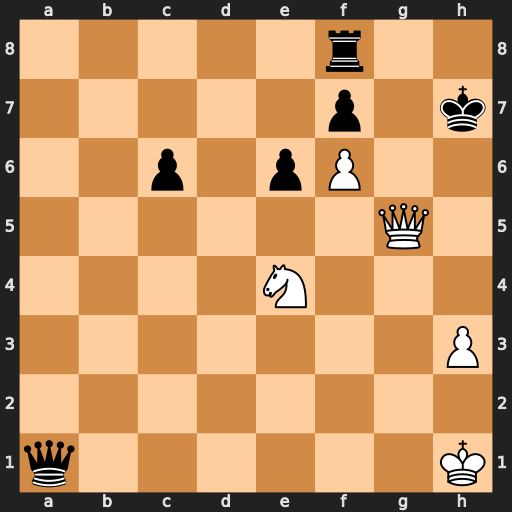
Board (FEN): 5r2/5p1k/2p1pP2/6Q1/4N3/7P/8/q6K
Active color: w
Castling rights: -
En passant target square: -
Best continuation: Kh2 Qa2+ Nd2 Qxd2+ Qxd2